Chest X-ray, AP view. Patient: 54 years old, sex M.
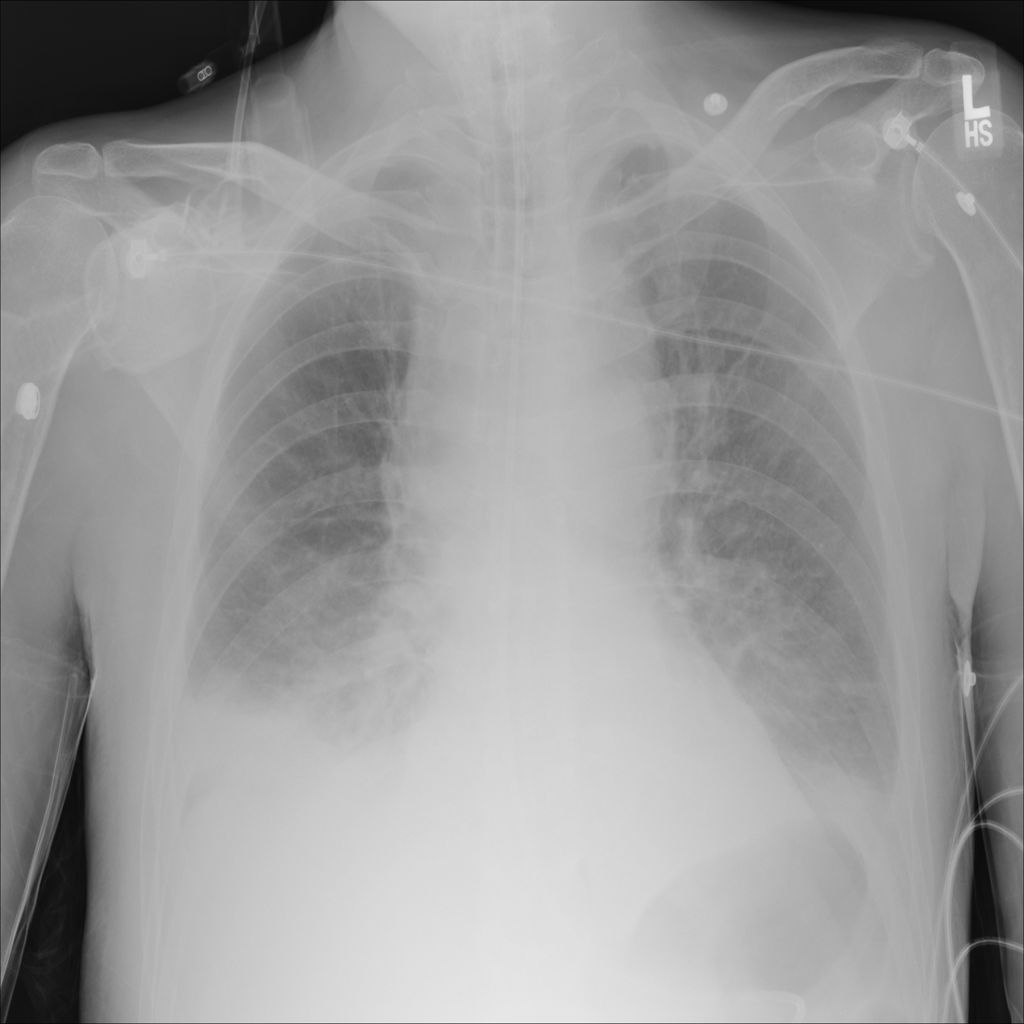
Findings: Effusion